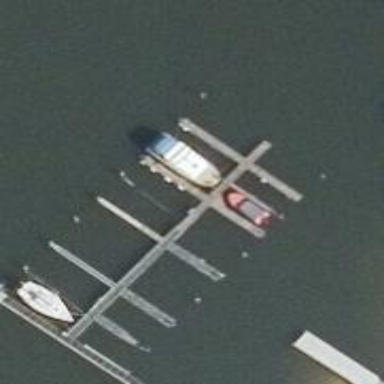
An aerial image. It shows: Man-made pier.